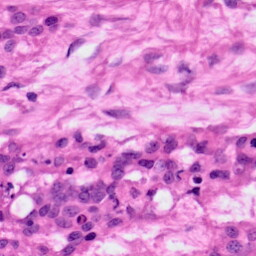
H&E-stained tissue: Ovarian